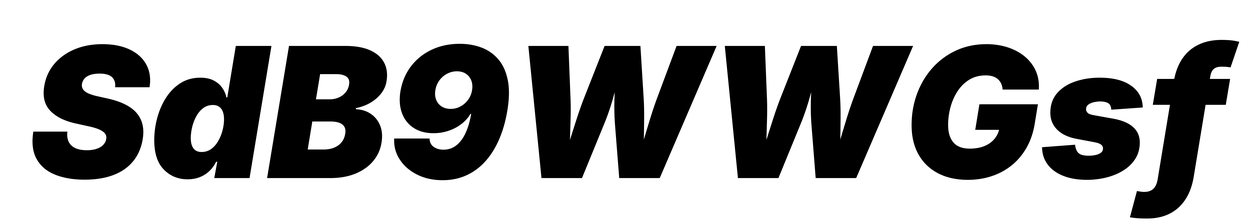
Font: Inter-Italic_Black_Italic